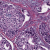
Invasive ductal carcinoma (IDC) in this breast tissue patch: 1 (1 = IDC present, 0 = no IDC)